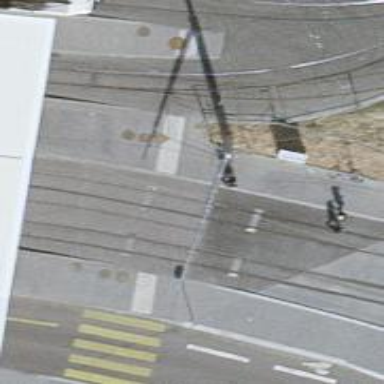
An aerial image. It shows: Tram crossing on the railway.